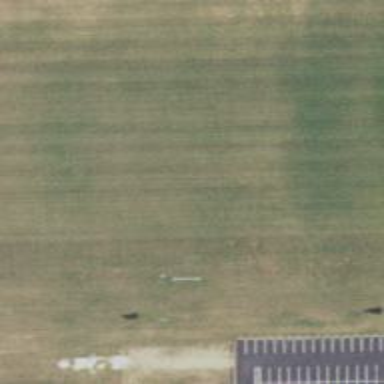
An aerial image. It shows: Soccer pitch for leisureland activities.